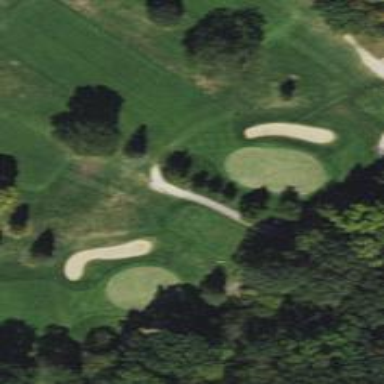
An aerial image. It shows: Golf tee.